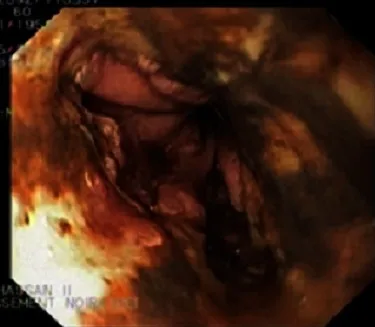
Endoscopic view showing of the middle and lower third of the esophagus, which had circumferentially black pigmentation: the mucosa was black and covered by an exudate of the same color.
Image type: endoscopy (gi_endoscopy)